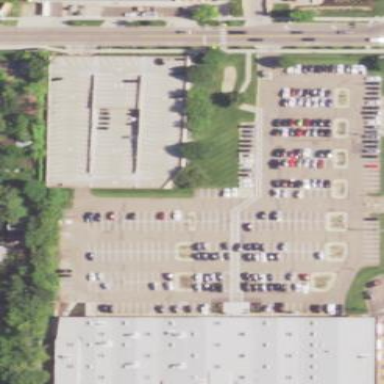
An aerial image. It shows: Multi-storey parking building.